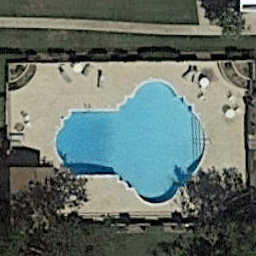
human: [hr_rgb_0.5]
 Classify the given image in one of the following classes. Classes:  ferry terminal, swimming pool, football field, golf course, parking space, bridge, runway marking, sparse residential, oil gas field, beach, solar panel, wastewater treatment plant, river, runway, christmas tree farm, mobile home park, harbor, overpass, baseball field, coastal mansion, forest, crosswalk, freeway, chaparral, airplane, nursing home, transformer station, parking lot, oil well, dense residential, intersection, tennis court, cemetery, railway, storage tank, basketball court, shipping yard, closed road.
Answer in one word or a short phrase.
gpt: swimming pool